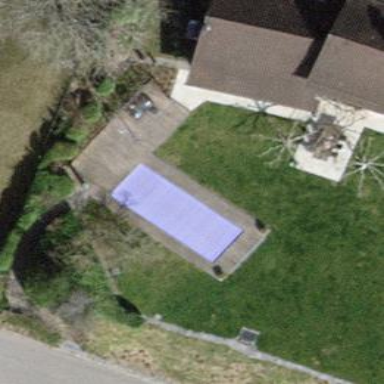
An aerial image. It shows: Swimming pool located in leisure land.